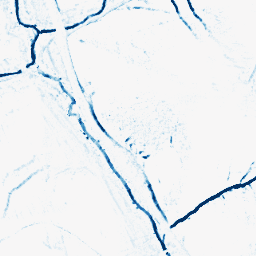
Category: morphological
Decomposition family: morphological_diamond
Decomposition parameters: operation: closing
radius: 3
Upsampling method: sinc_blackman
Upsampling parameters: scale: 4
kernel_size: 8
Upsampling scale: 4